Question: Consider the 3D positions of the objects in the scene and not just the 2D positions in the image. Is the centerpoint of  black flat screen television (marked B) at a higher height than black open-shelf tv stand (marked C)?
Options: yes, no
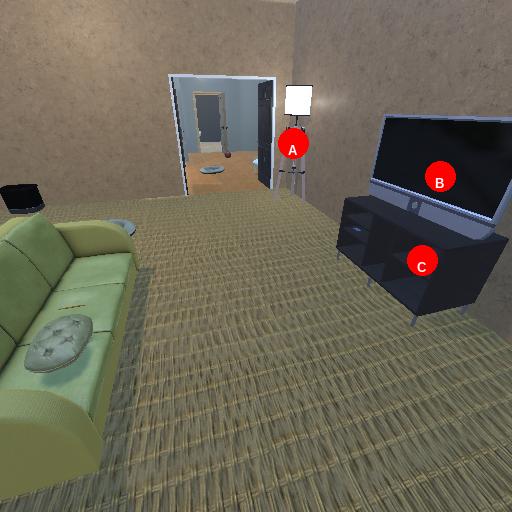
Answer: yes